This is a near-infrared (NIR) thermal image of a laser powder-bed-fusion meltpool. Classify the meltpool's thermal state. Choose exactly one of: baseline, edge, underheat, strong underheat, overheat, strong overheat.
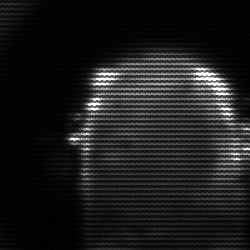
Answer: baseline